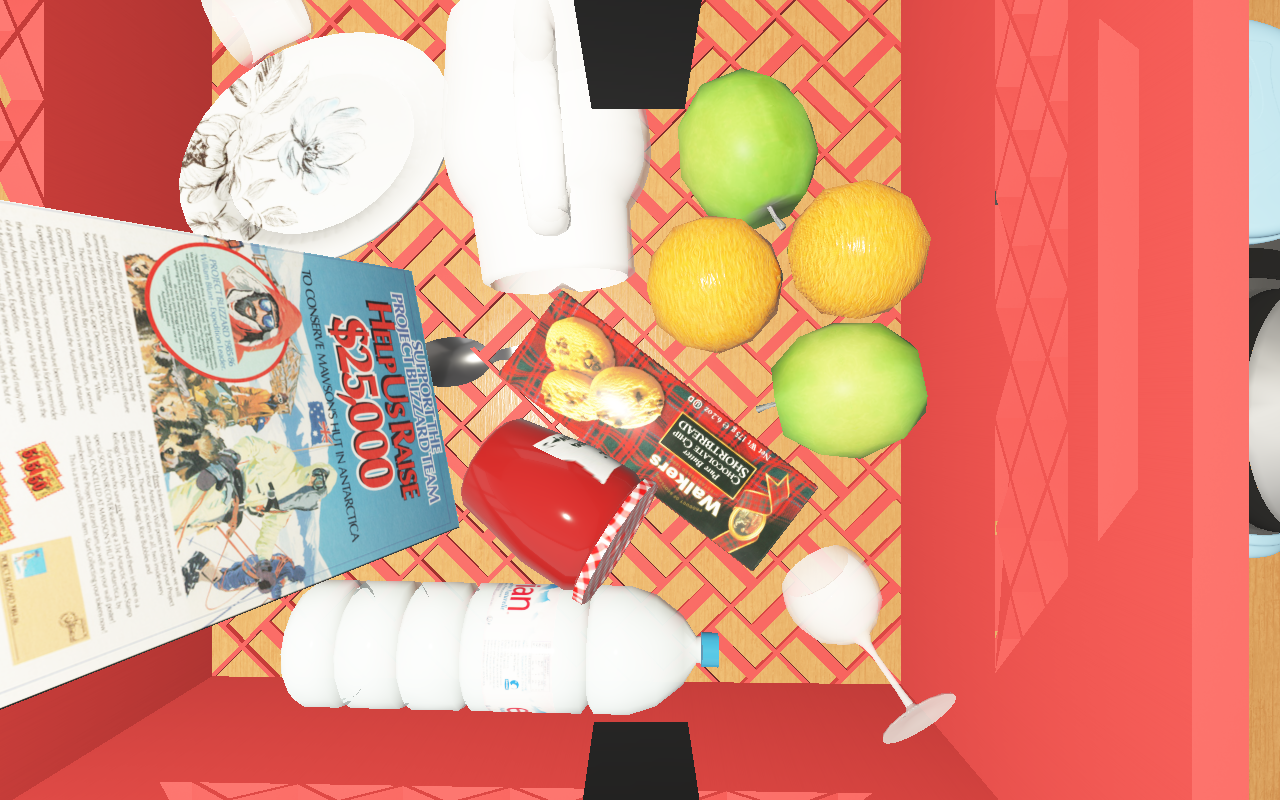
Objects in the scene:
water bottle
apple
apple
plate
glass
wineglass
cereal box
cereal box